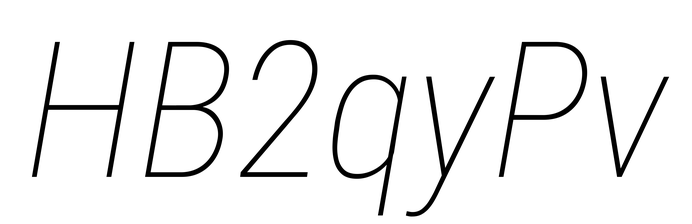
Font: Roboto-Italic_Condensed_Thin_Italic